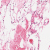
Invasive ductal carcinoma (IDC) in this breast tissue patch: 0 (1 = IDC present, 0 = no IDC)